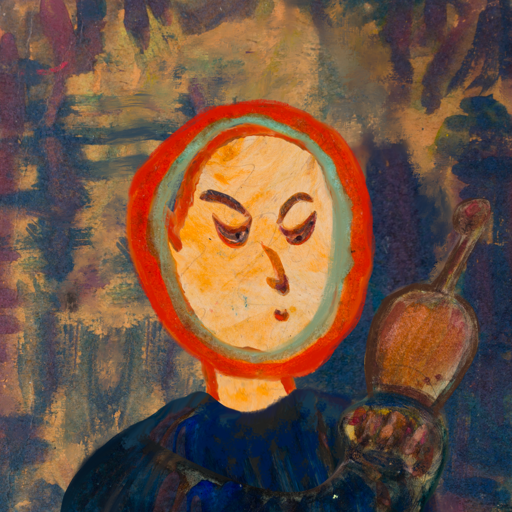
Background: InTheSun, Head And Neck Side: Experience, Face Side: Hypocrite, Bust: Pipe, Hair Side: Sisters, Head Accessory: Blank, Second Necklace: Blank, Necklace: Blank, Baby: Blank